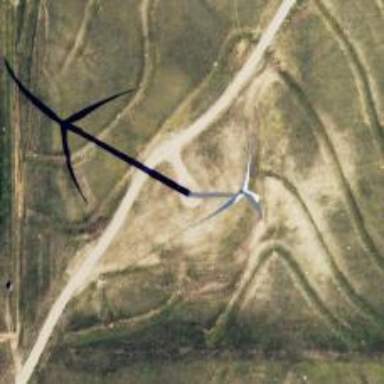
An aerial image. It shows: Wind generator with horizontal axis. The generator is wind turbine.